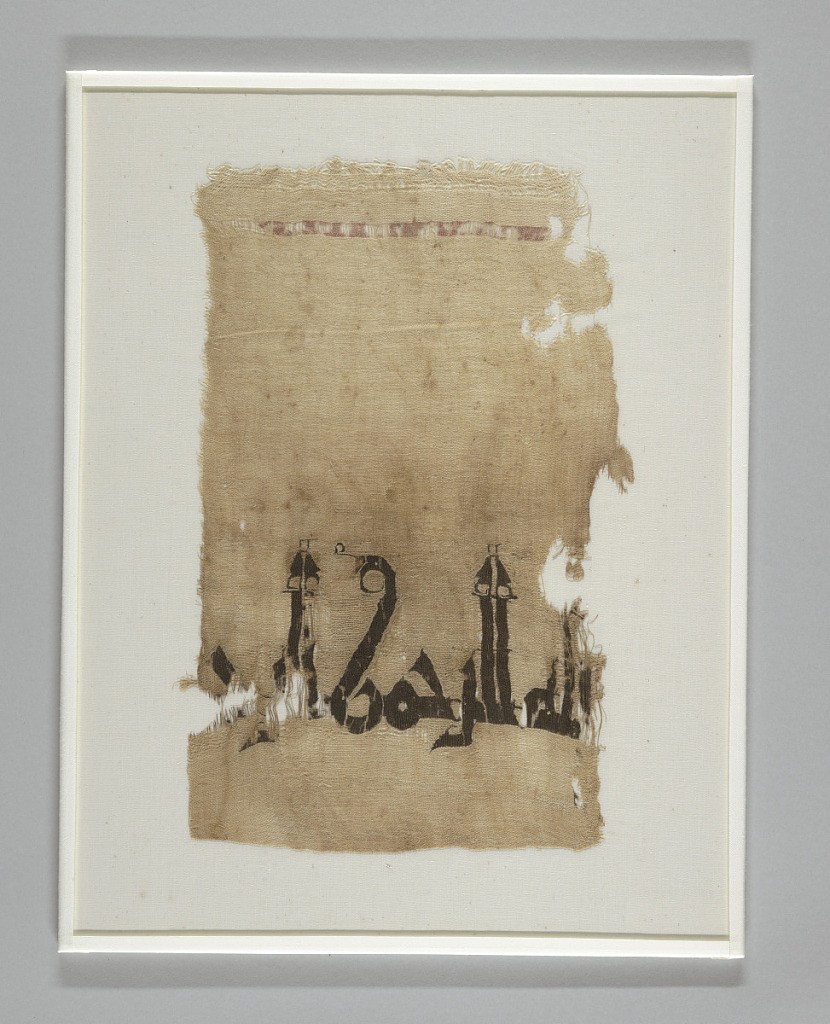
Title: Fragment of a garment with tapestry inscription
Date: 946–974
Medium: linen, silk Technique: plain weave with discontinuous wefts (slit tapestry)
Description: Band of Kufic inscription in dark brown silk on natural linen. Translation: (in the name of) Allah, the Merciful, the Compassionate..."